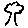
Label: tree